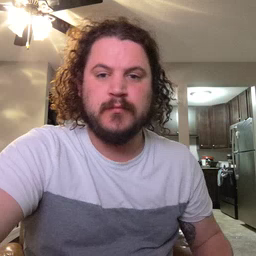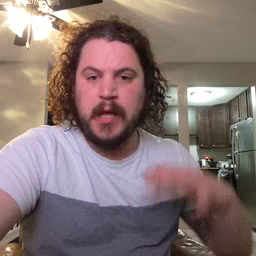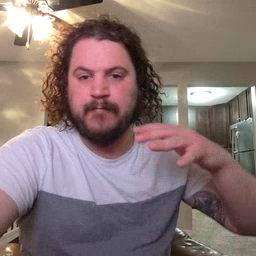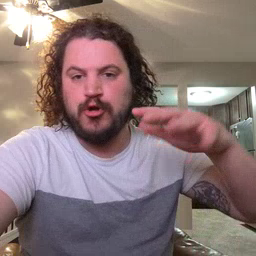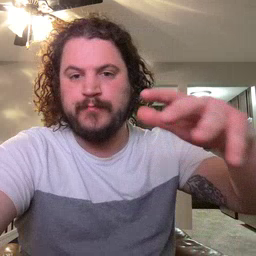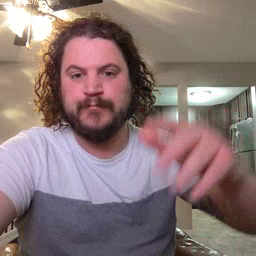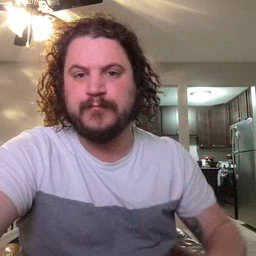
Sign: helicopter